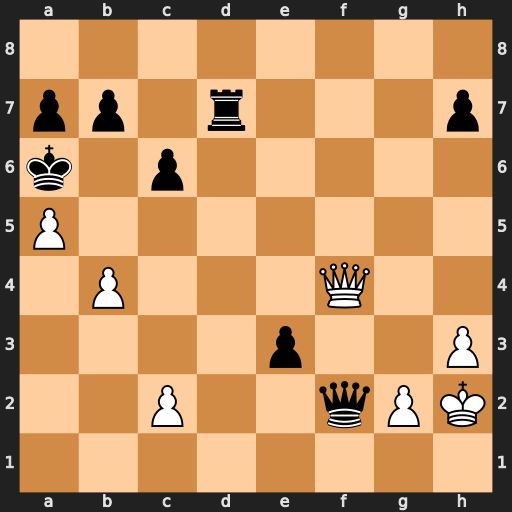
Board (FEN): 8/pp1r3p/k1p5/P7/1P3Q2/4p2P/2P2qPK/8
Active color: w
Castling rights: -
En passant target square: -
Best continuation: Qc4+ b5 Qxc6#